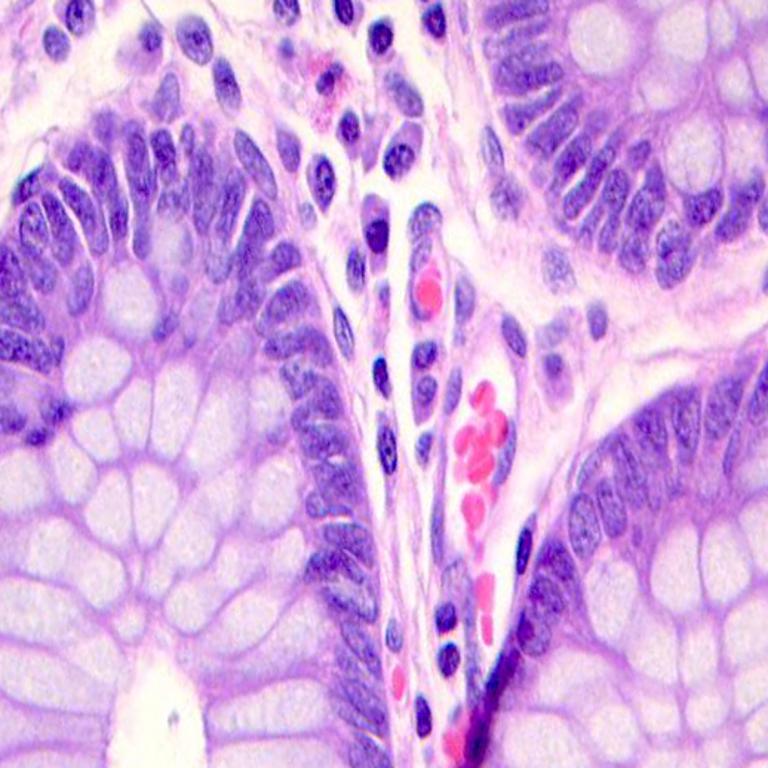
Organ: colon
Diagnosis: benign